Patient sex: M
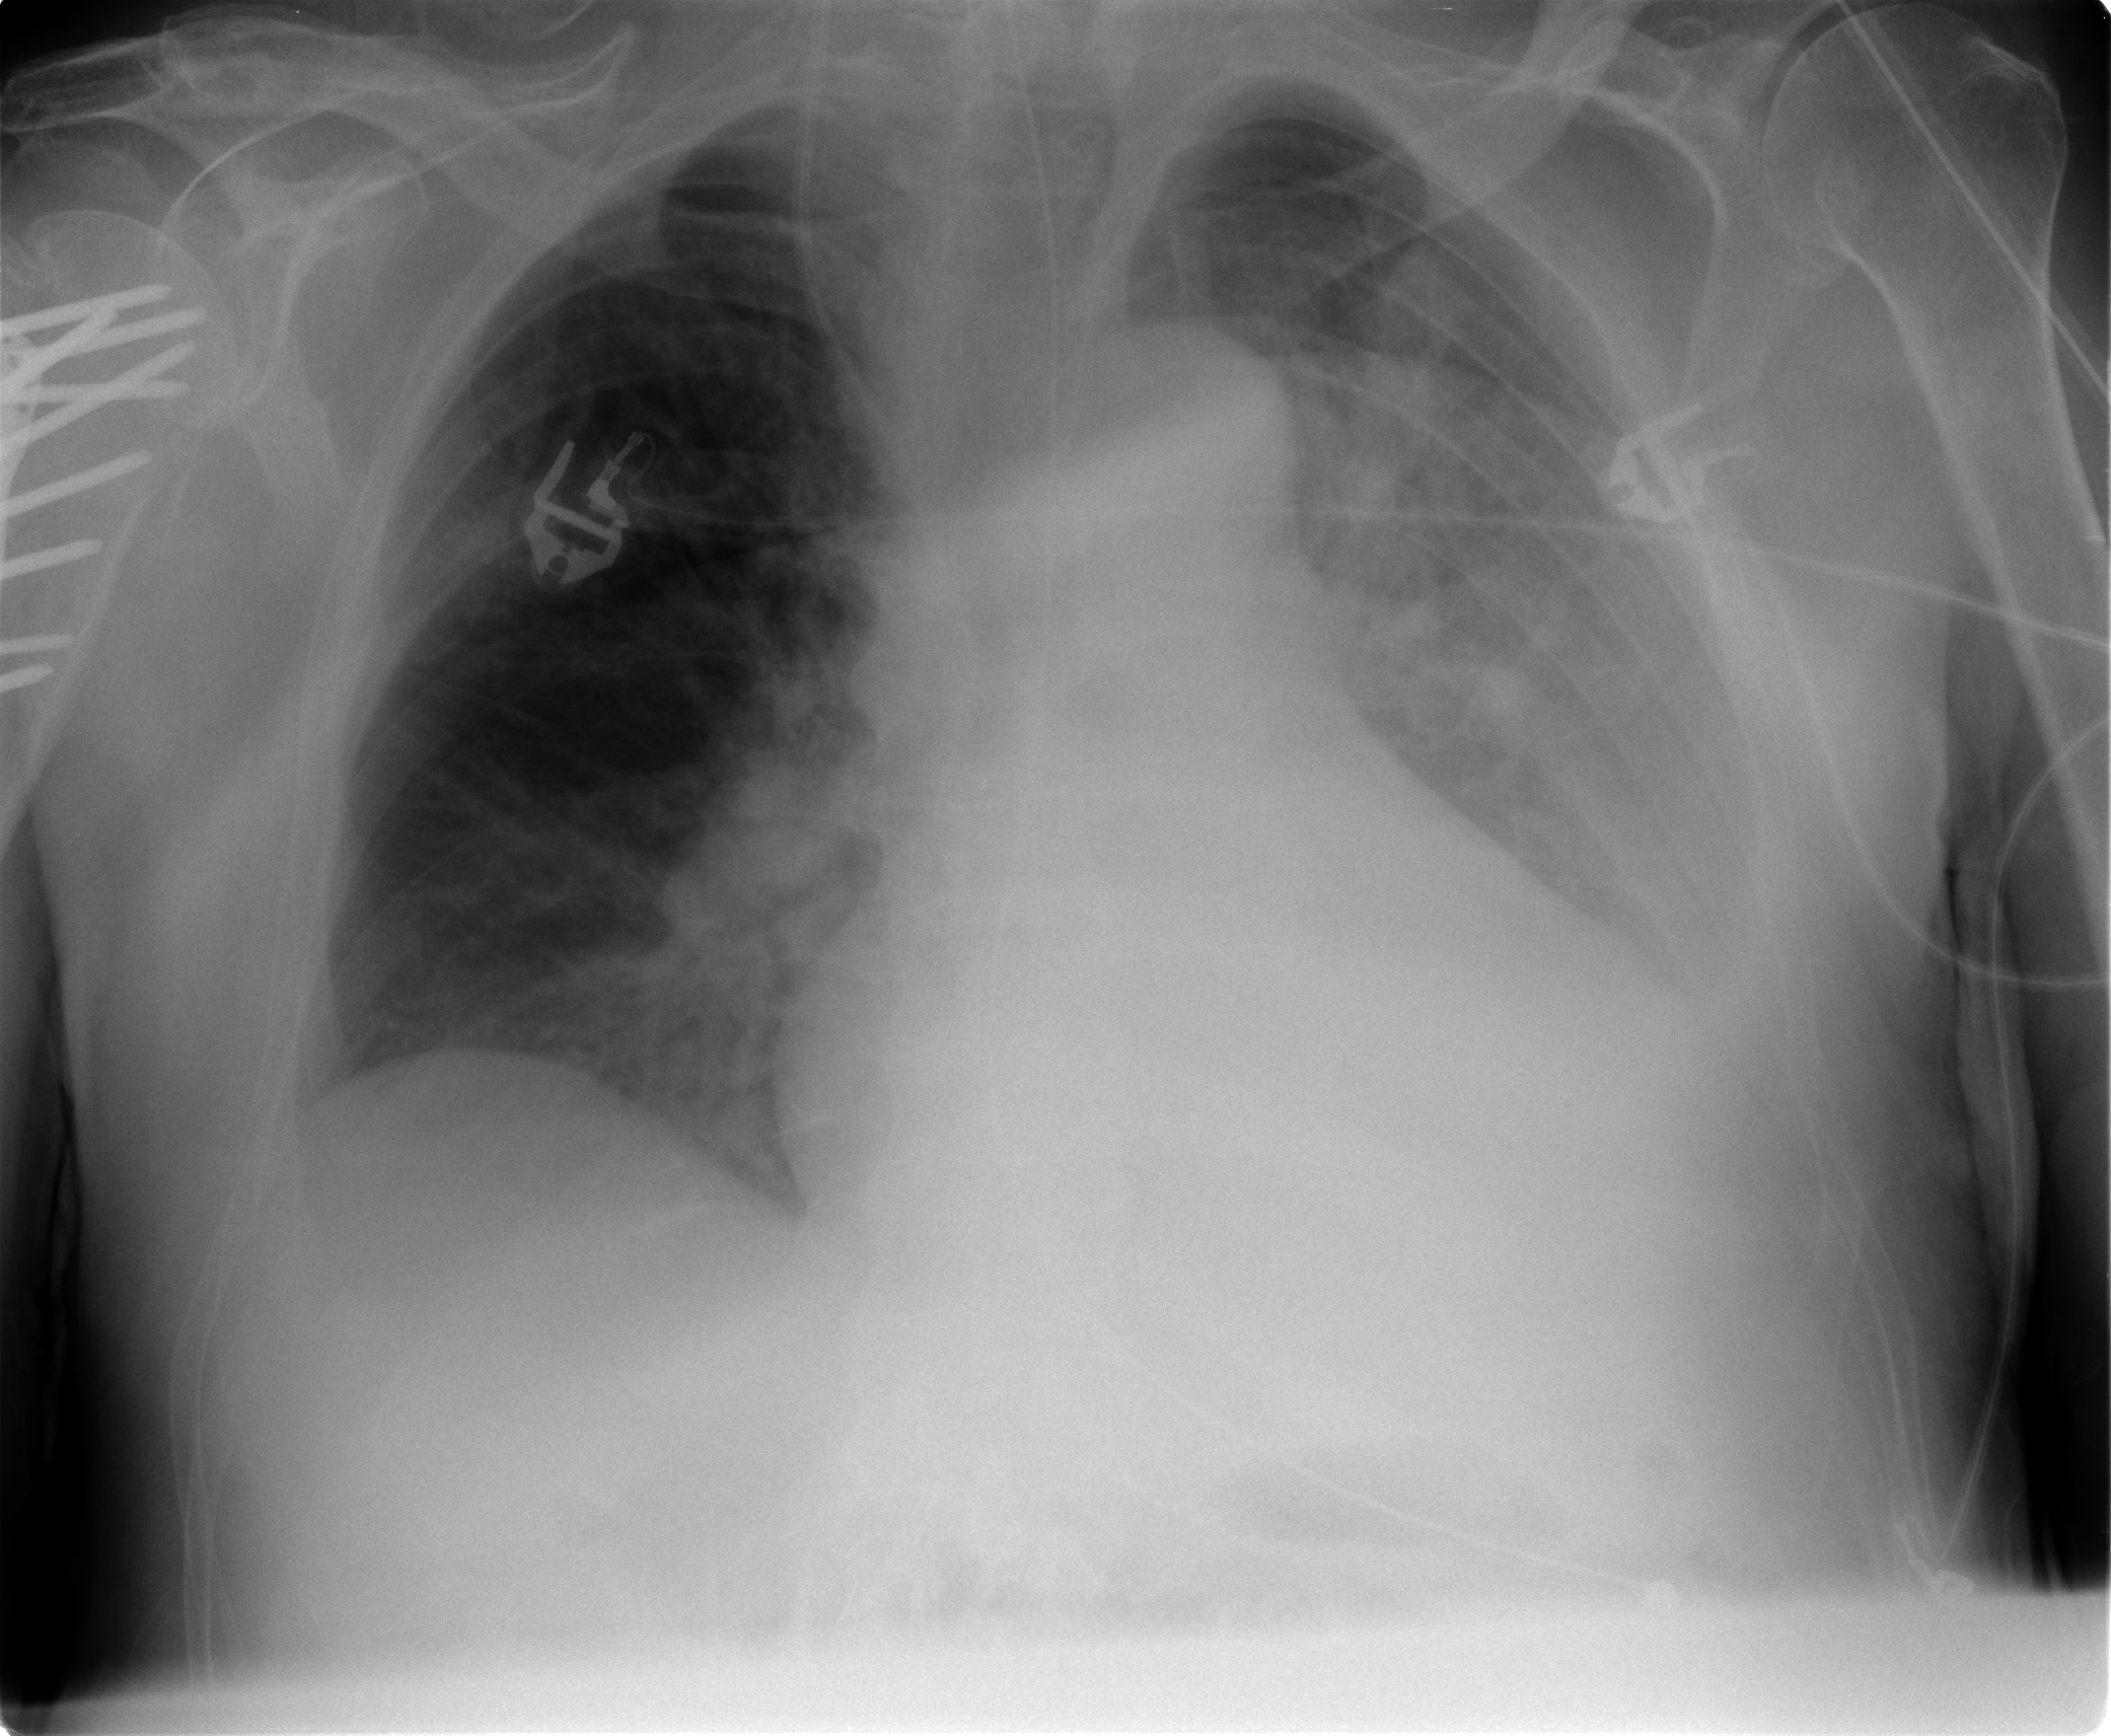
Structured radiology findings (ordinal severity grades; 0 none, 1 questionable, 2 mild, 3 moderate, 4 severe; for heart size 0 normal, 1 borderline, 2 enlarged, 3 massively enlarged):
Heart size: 2
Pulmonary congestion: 2
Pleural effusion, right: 2
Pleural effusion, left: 3
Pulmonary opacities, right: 2
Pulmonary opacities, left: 3
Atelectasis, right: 2
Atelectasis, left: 2